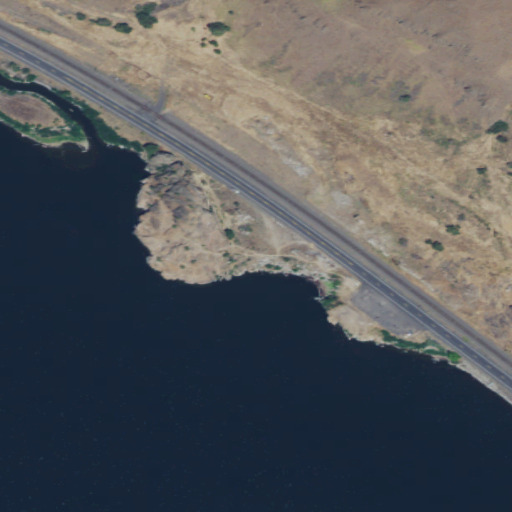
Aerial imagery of cliff(s) in Washington named Granite Point containing open water, grassland, low intensity development, shrub, medium intensity development, and open development